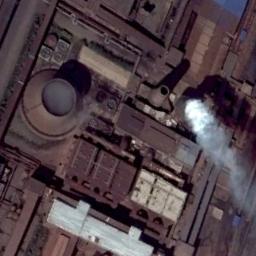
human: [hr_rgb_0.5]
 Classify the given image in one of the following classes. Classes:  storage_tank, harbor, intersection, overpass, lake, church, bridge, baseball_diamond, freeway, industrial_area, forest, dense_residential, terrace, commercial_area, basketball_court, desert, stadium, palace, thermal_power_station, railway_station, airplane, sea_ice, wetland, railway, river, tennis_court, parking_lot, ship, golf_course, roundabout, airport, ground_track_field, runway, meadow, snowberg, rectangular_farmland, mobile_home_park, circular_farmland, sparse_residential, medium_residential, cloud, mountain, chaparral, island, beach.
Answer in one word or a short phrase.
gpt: thermal_power_station